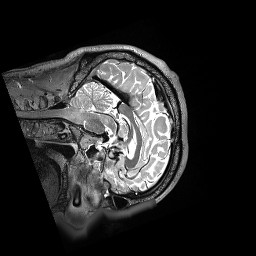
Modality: T2w
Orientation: sagittal
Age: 57
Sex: female